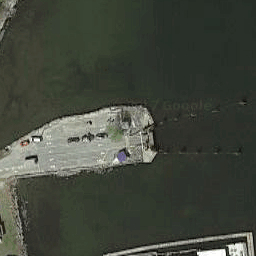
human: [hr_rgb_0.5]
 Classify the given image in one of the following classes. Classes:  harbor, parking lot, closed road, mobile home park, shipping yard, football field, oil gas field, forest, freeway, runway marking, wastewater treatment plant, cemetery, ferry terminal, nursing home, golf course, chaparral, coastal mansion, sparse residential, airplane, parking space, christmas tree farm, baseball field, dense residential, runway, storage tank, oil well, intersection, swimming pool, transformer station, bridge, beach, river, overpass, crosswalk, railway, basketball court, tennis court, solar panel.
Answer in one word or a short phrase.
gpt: ferry terminal